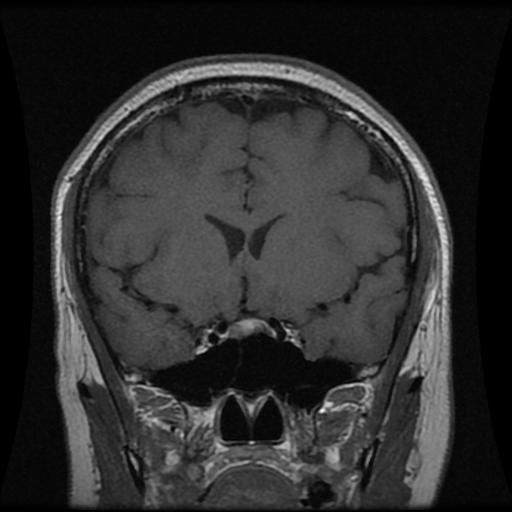
Label: pituitary